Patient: sex M, age 52
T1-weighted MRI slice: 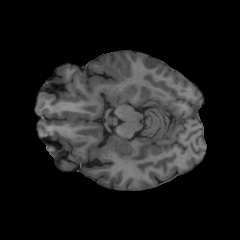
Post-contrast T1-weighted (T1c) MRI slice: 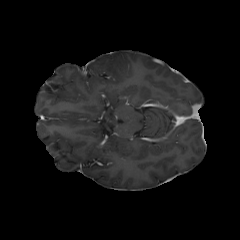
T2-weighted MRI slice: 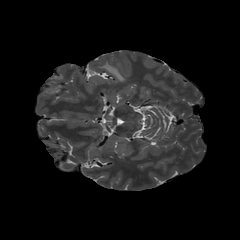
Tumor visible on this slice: yes
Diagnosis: Glioblastoma, IDH-wildtype
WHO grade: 4